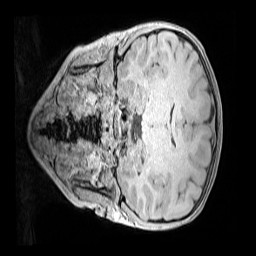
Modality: MP2RAGE
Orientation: coronal
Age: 11
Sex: female
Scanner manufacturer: siemens
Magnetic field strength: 3 T
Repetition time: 4 s
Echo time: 0.00299 s